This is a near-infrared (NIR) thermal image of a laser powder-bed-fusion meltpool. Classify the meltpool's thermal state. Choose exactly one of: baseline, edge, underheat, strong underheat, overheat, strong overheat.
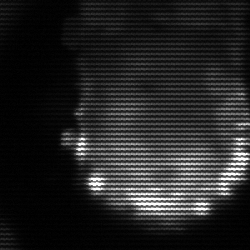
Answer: baseline